Field crop: maize
Growth stage: 1
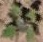
Species: chenopodium